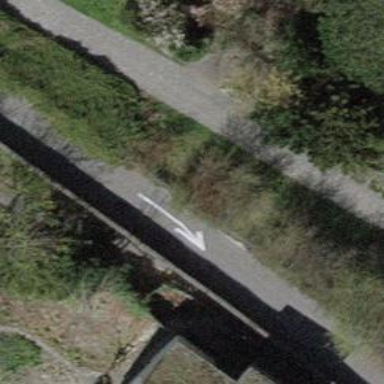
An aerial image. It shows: Tertiary road with asphalt surface and trolley wire.